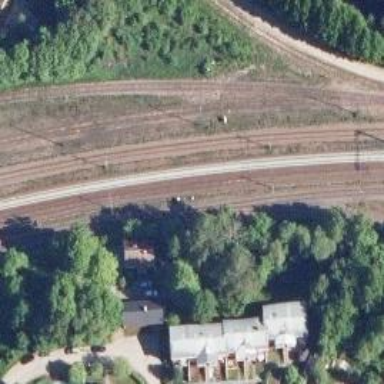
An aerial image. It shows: Railway track with continuous electrified contact lines.